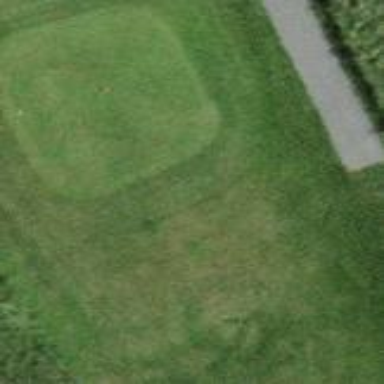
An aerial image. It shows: Grass area designated as golf tee.